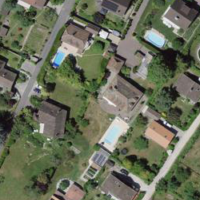
EUNIS habitat code: 54
Species observed at this site:
Lapsana communis
Viburnum tinus